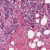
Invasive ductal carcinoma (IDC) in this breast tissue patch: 1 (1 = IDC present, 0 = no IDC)